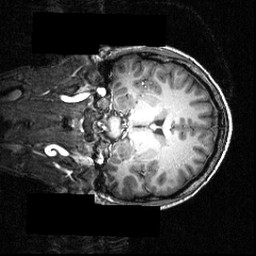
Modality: T1w
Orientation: coronal
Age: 26
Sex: male
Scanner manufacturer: siemens
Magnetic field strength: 3.951 T
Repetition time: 1.5 s
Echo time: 0.00335 s